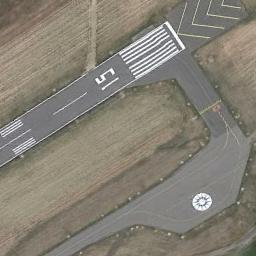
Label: runway